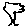
Label: tree